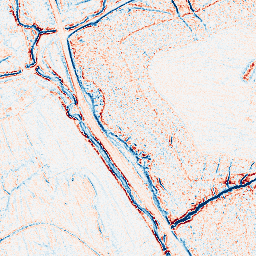
Category: edge_preserving
Decomposition family: anisotropic_diffusion
Decomposition parameters: iterations: 5
kappa: 10
gamma: 0.15
Upsampling method: bspline
Upsampling parameters: scale: 4
Upsampling scale: 4